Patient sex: M
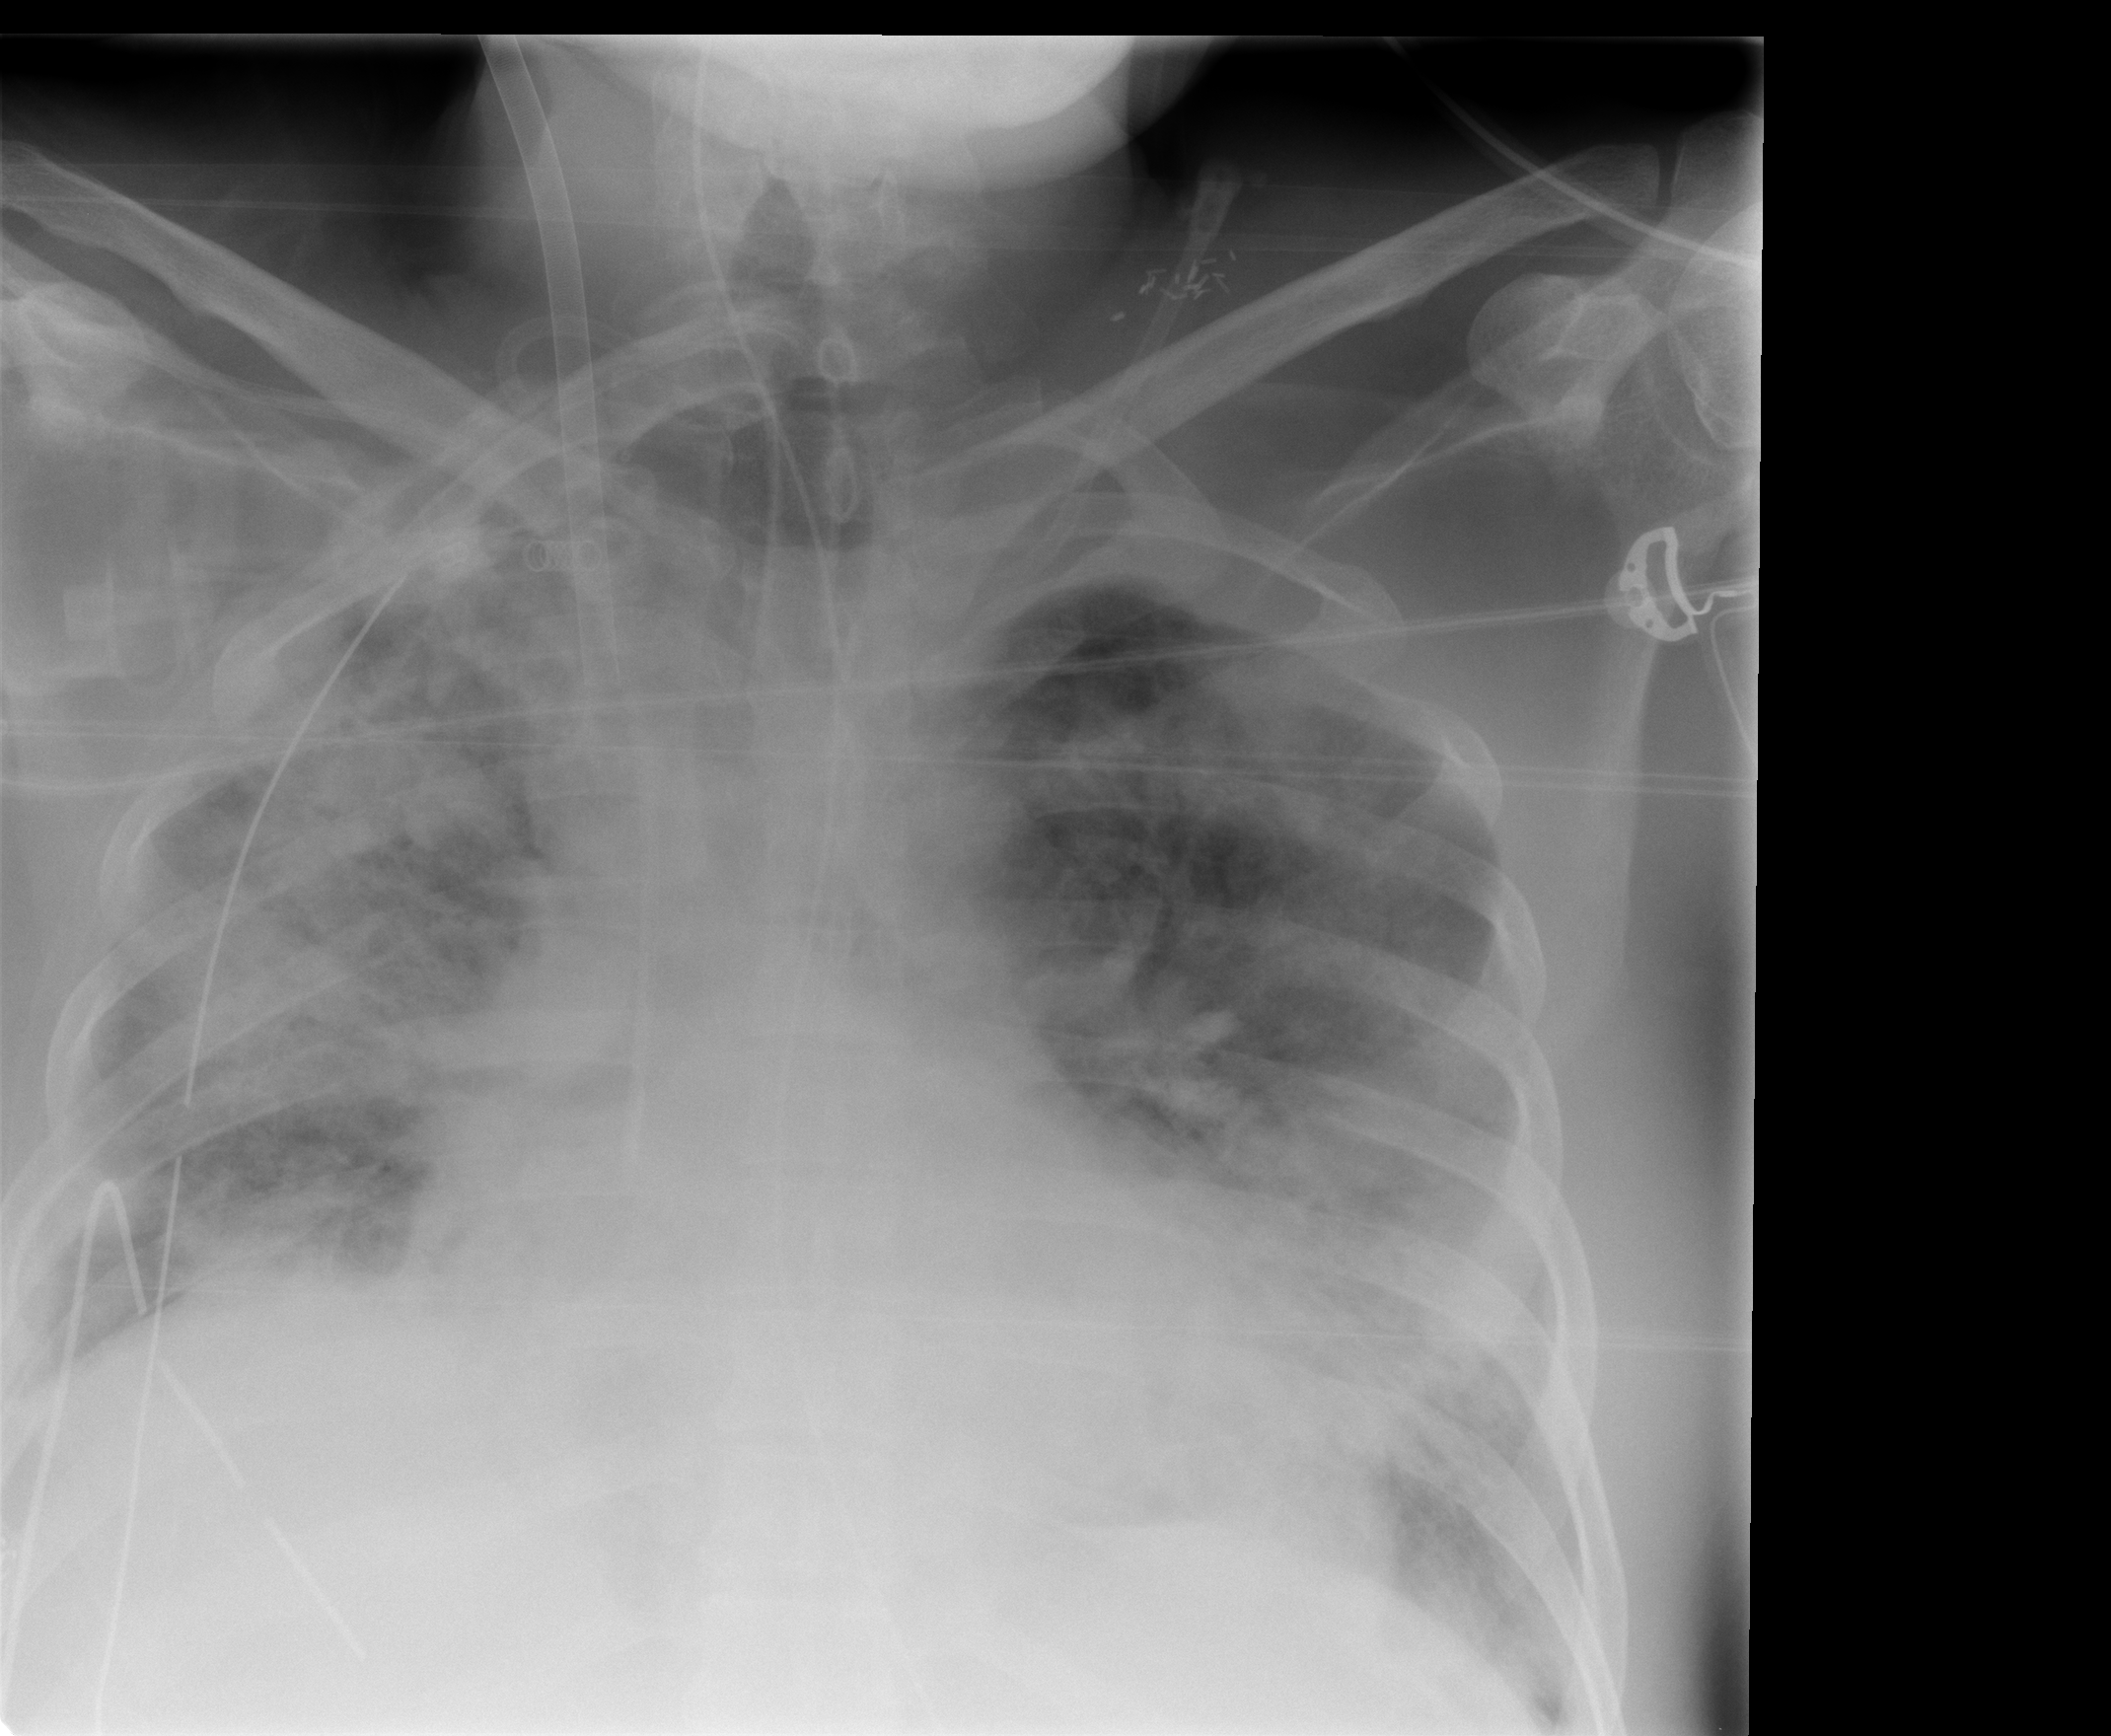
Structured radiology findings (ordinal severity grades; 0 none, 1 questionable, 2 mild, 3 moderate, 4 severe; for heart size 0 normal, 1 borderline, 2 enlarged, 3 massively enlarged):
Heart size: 0
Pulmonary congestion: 2
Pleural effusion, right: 1
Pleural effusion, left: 1
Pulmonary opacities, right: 4
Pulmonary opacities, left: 4
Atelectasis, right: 4
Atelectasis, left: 4